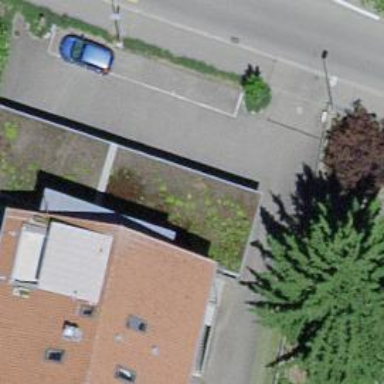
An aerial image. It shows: View of roof of building.